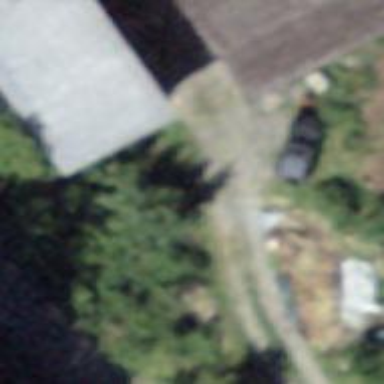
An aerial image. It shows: Barn.